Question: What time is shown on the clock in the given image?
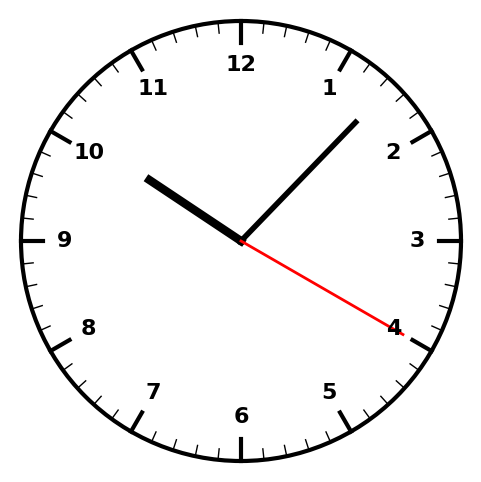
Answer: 10:07:20